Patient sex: F
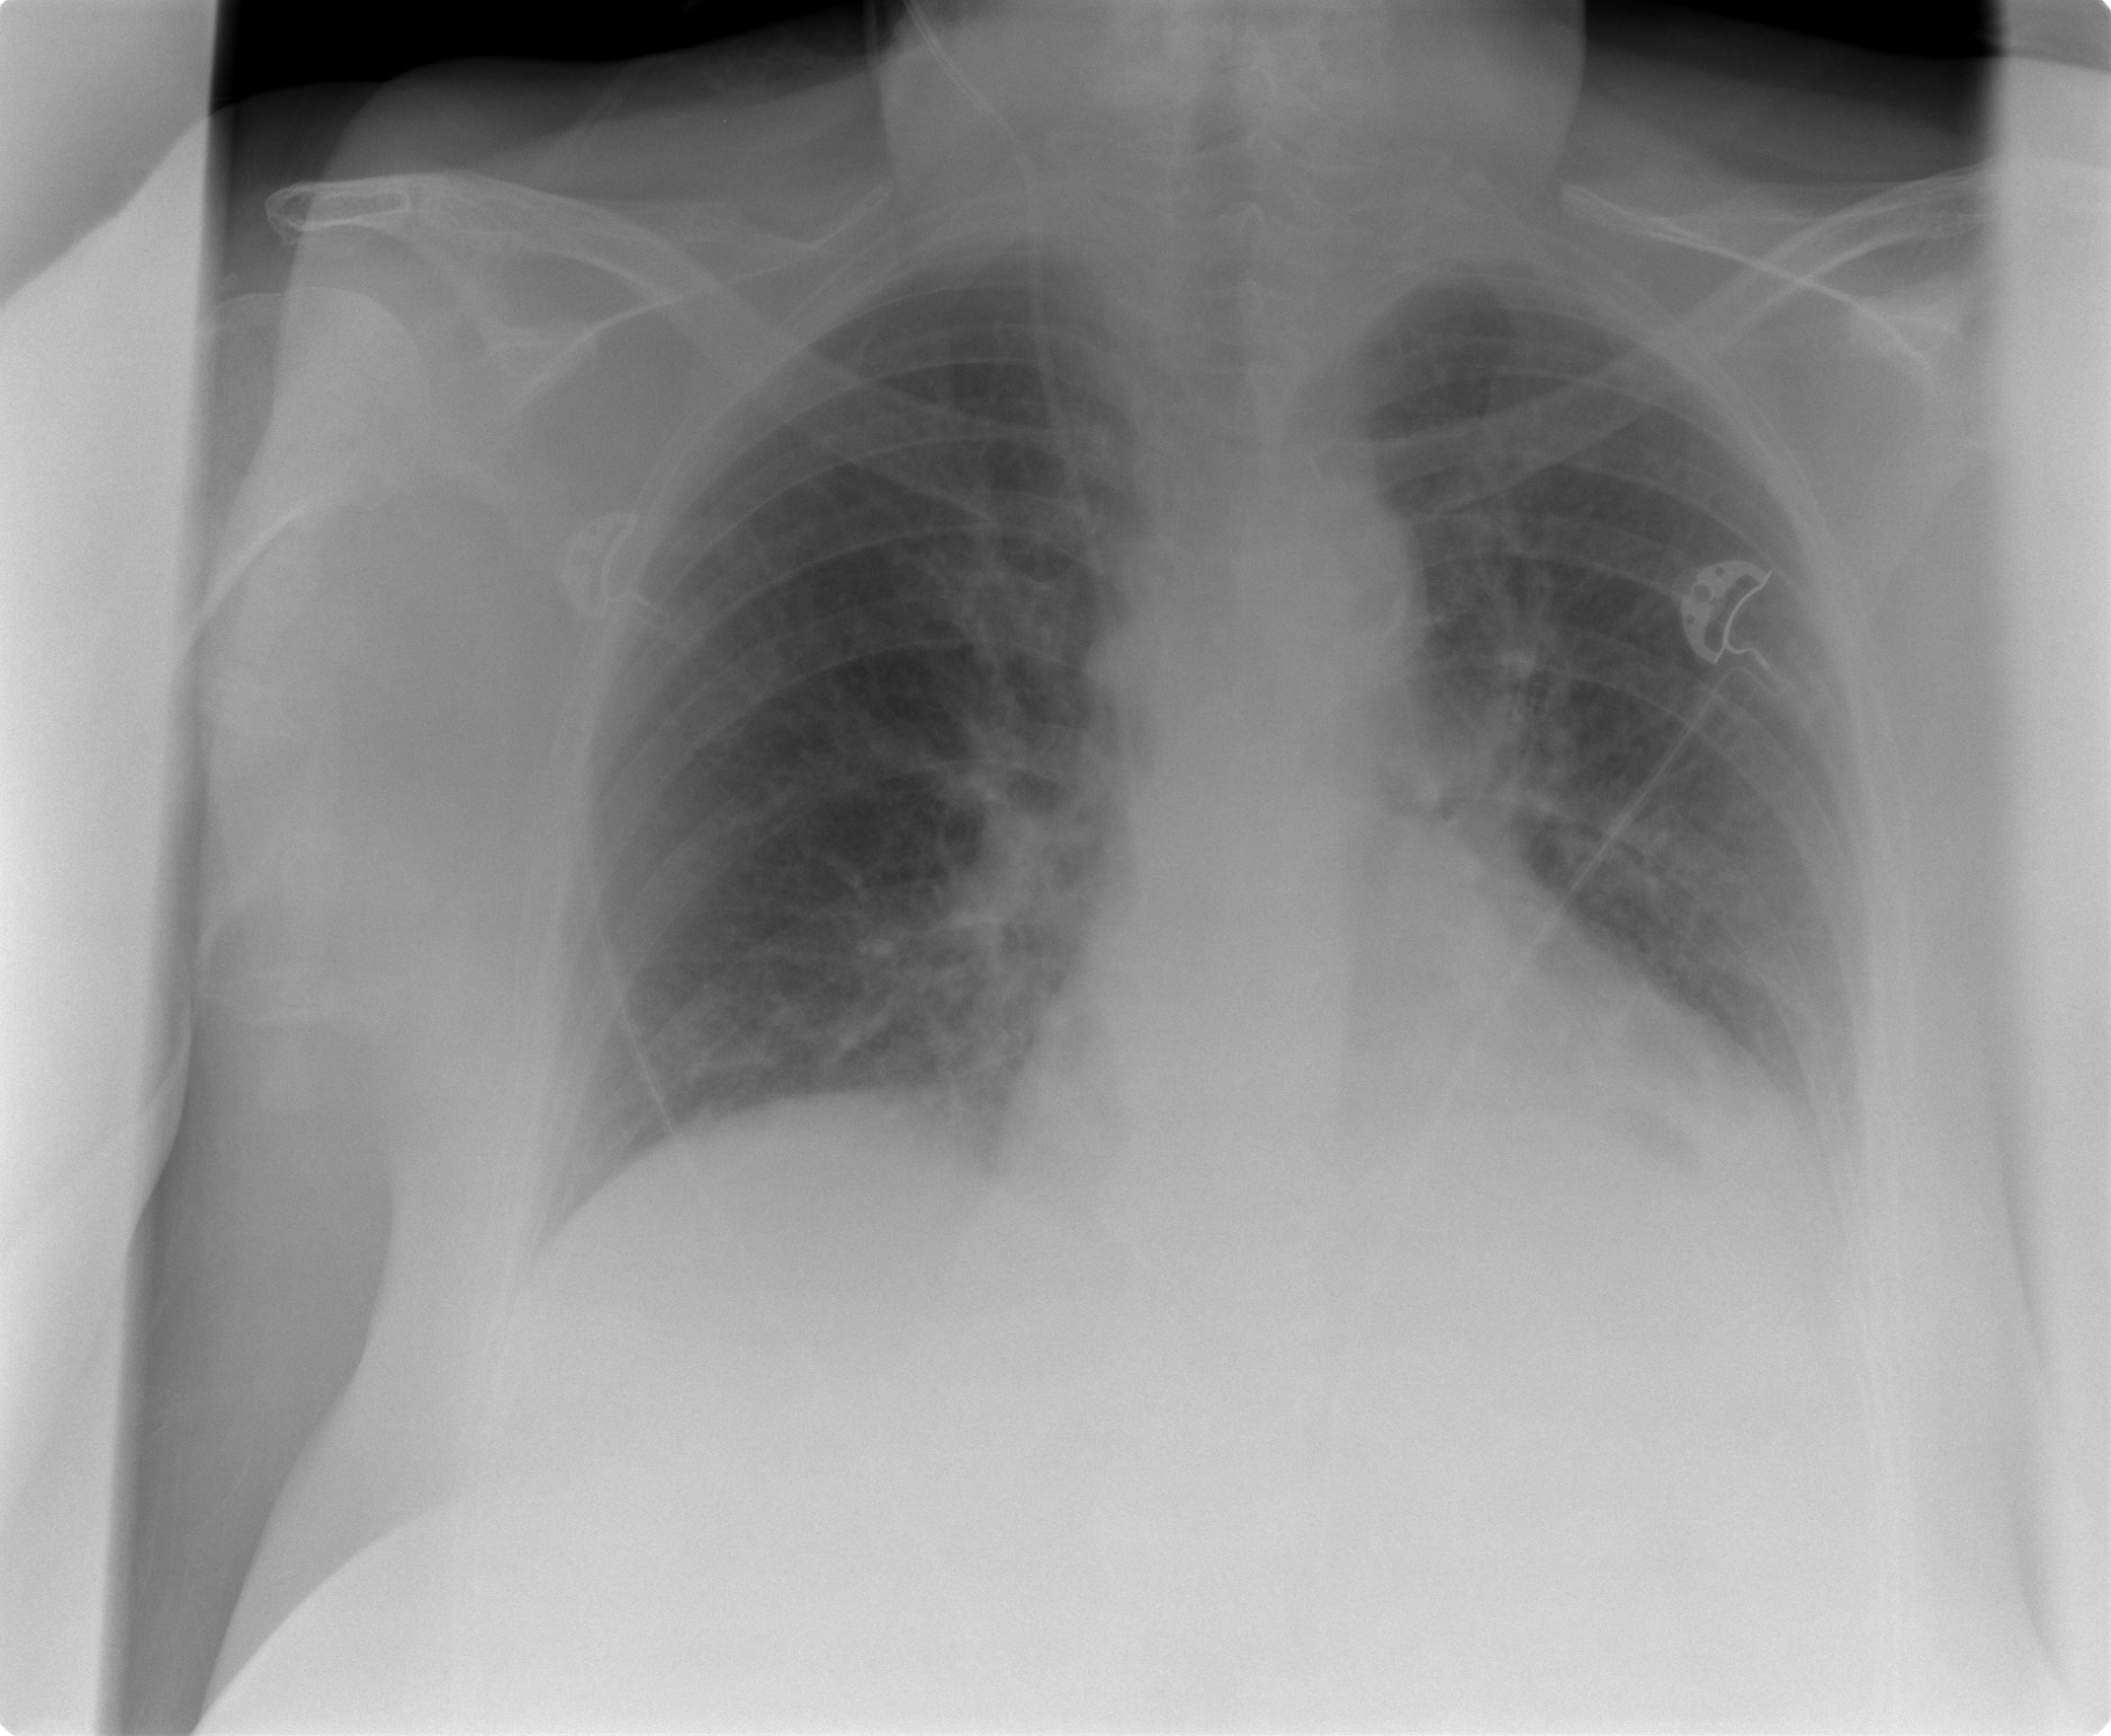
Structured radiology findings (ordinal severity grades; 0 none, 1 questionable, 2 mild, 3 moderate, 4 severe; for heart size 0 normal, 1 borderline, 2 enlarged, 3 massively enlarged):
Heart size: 2
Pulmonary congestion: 2
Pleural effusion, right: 0
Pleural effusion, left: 2
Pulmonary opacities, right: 2
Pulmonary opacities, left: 2
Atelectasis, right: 0
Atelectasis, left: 2